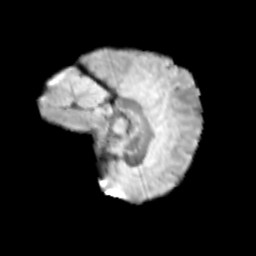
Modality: T2w
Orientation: sagittal
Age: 11
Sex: male
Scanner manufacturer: siemens
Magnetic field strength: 3 T
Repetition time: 3.8 s
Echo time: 0.07 s